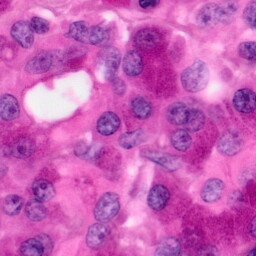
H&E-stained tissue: Pancreatic